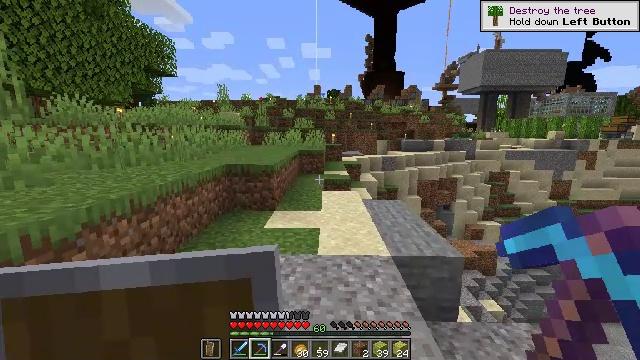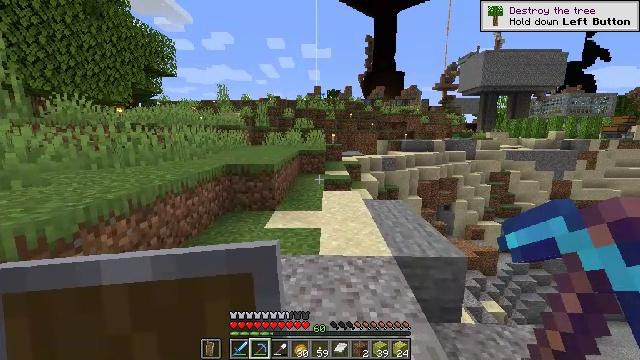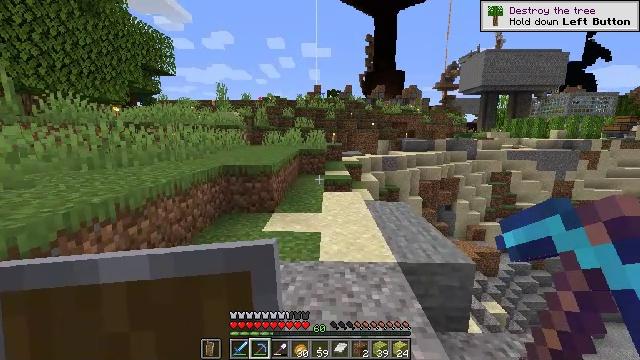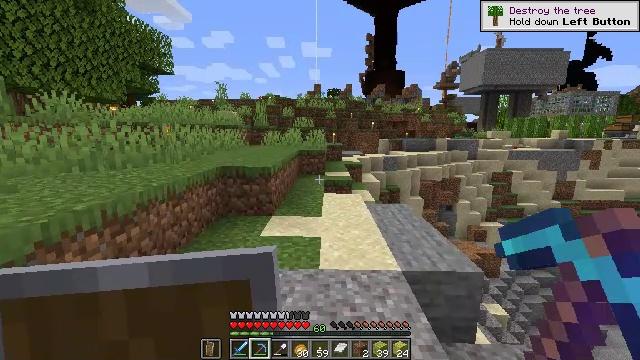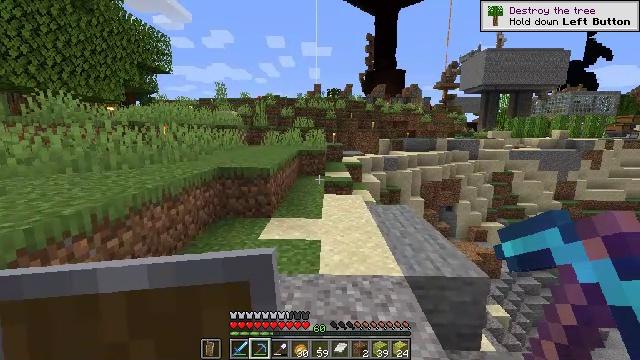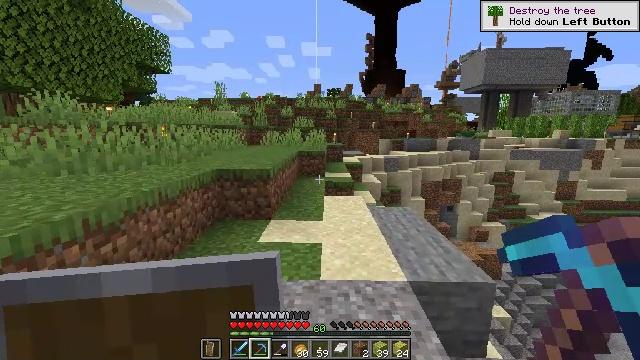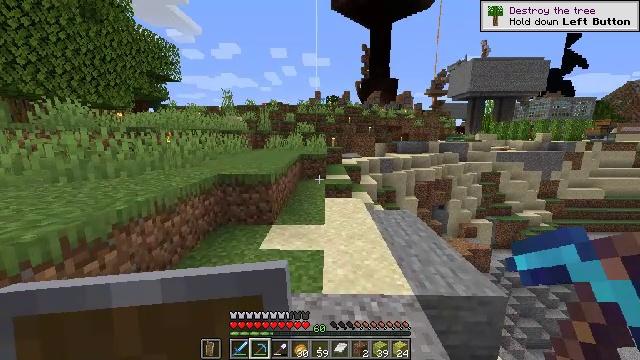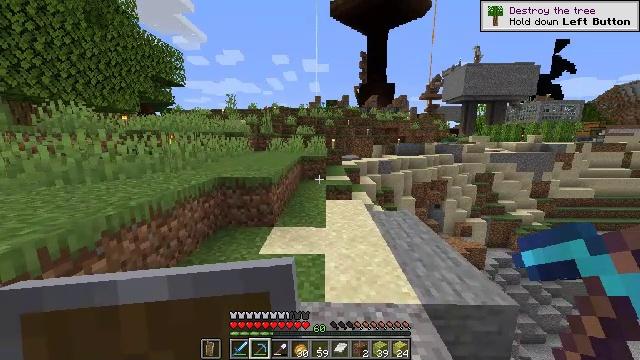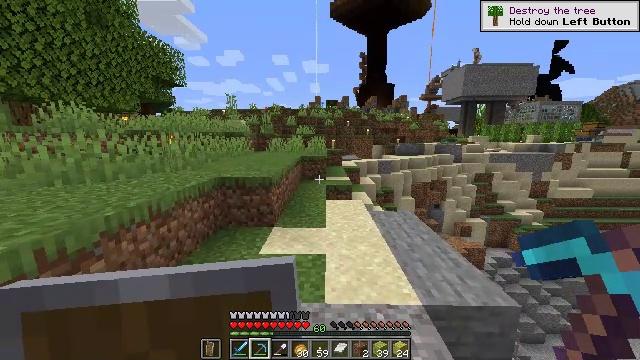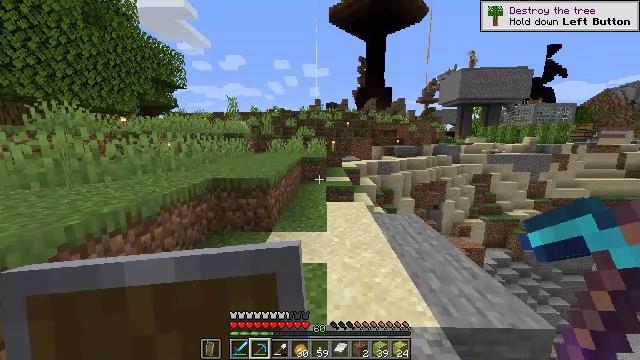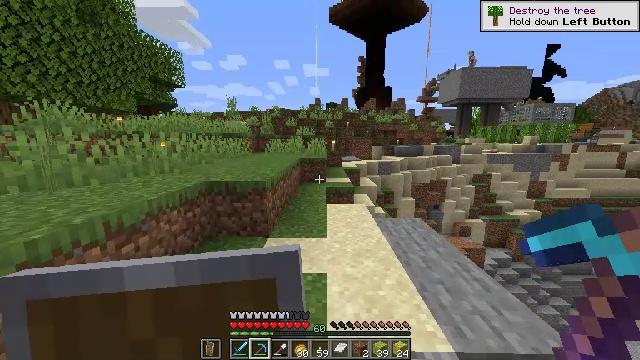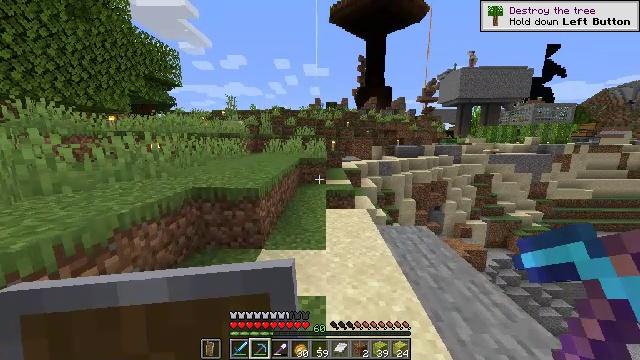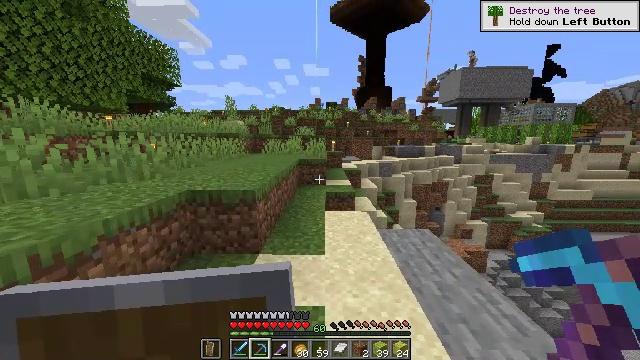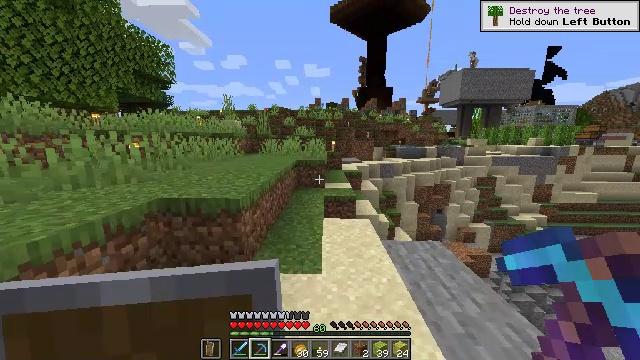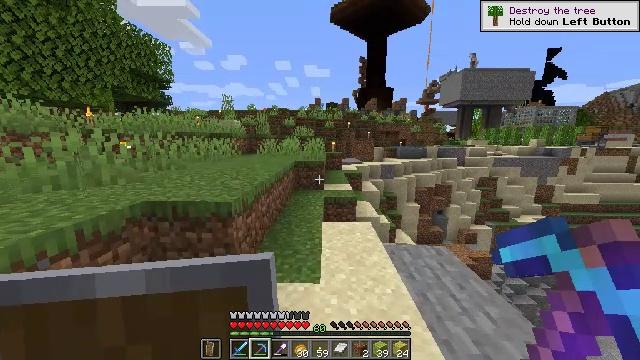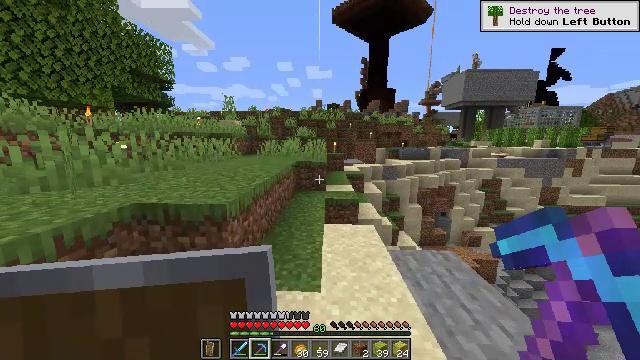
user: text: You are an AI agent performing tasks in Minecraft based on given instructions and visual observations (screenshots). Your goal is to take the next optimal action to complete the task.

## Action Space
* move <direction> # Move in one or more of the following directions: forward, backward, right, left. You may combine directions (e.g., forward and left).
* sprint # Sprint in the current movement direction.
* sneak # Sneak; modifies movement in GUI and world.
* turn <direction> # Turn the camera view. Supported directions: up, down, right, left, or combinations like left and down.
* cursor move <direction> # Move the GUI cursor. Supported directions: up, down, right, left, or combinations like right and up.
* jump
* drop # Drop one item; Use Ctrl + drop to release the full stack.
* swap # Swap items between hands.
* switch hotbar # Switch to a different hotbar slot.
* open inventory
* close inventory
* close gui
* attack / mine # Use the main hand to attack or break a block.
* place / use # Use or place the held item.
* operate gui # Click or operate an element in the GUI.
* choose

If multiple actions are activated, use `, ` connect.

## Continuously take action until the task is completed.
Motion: motion action
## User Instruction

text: Remove kelp and place it on the ground.
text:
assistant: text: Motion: move forward
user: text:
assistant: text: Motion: move forward
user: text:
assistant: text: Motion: move forward
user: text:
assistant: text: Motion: no_op
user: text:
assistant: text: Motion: move forward
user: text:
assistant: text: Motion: move forward
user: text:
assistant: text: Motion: move forward
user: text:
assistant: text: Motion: move forward
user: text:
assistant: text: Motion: move forward
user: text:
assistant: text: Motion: move forward
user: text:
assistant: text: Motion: move forward
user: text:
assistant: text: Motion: move forward
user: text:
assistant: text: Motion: move forward
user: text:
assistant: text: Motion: move forward
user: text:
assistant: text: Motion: move forward
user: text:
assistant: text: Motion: move forward, turn left
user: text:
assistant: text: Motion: move forward
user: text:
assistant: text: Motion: move forward
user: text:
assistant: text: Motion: move forward
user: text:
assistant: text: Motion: move forward
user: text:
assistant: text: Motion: move forward
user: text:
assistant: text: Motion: move forward
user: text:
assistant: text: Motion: move forward
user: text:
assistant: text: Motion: move forward
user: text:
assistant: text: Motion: move forward
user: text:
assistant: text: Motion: move forward
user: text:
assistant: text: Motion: move forward
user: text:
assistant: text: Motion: move forward
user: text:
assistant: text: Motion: move forward
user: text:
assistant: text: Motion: move forward